Chest X-ray. View position: AP
Patient age: 61
Patient sex: M
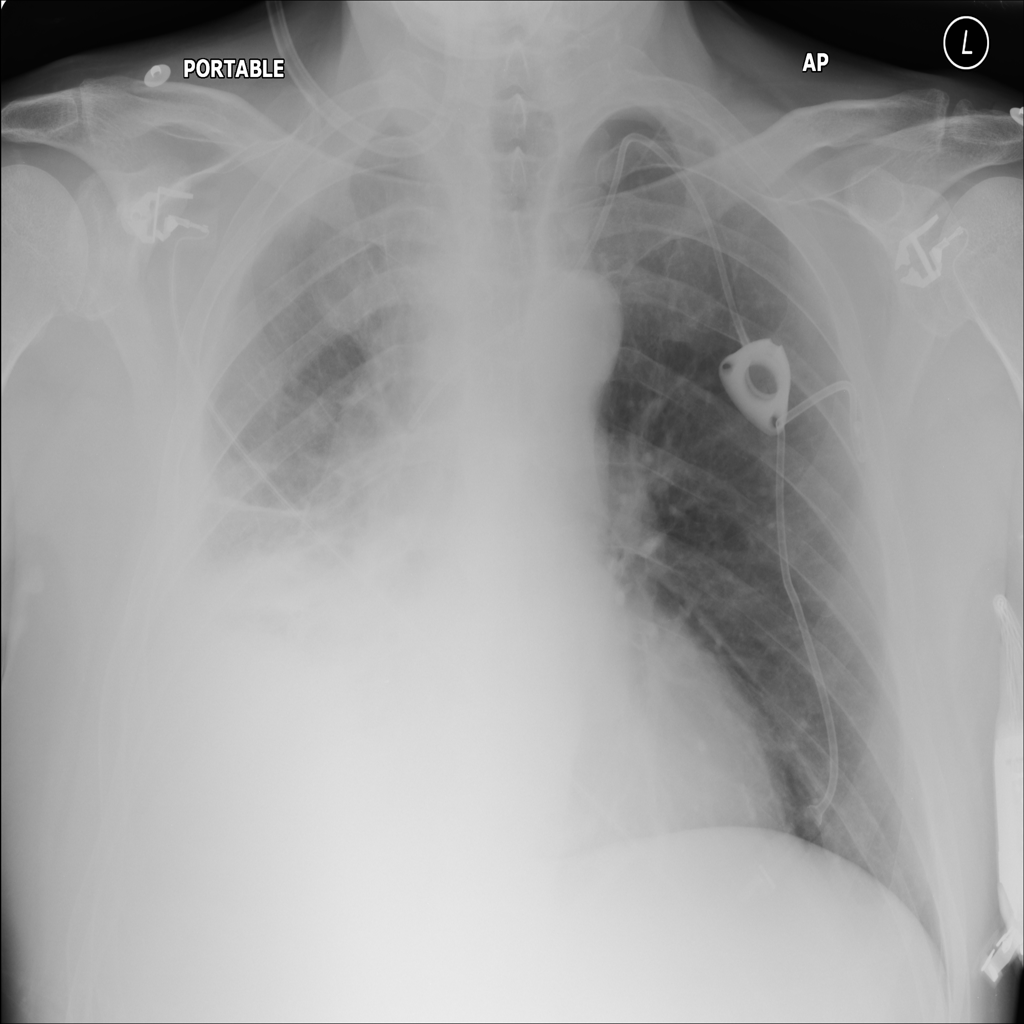
Finding: Pneumothorax